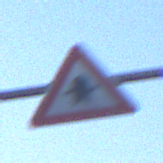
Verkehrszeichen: Vorfahrt
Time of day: Dawn
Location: Outdoor (Urban)
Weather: Clear
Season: NotSpecified
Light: Natural